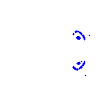
Particle: proton